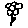
Label: flower